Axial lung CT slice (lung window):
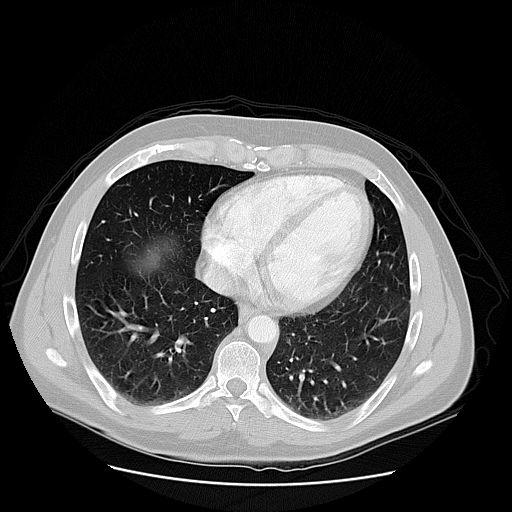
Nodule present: no